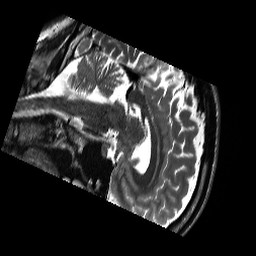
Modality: T2w
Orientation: sagittal
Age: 27
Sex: male
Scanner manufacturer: siemens
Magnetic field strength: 3 T
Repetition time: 13.52 s
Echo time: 0.088 s